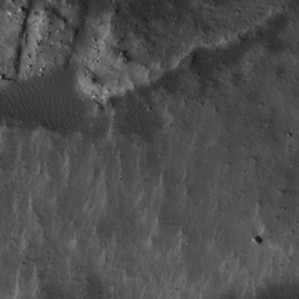
Label: non_frost